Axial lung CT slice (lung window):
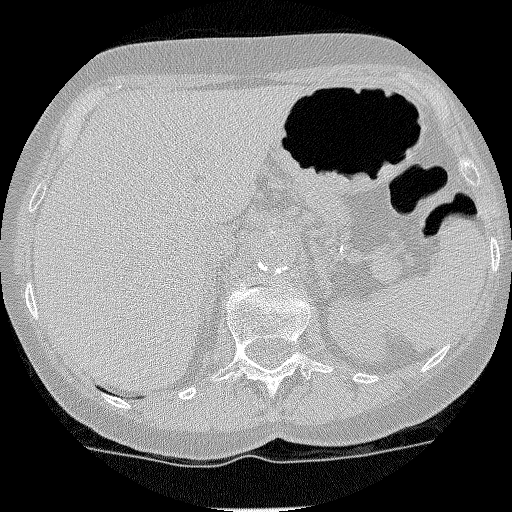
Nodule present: no